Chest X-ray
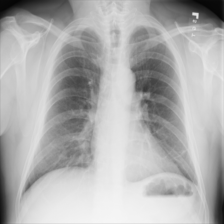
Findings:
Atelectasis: negative
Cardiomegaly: negative
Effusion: negative
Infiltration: negative
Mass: negative
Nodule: negative
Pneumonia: negative
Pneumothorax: negative
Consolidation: negative
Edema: negative
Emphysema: negative
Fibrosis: negative
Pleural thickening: negative
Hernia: negative